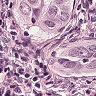
Metastatic tissue present: yes